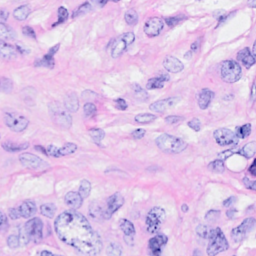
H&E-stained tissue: Breast